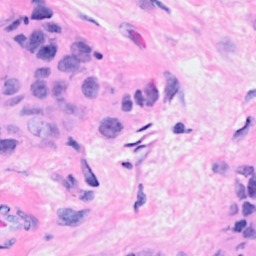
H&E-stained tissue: Breast